Interaction volume radius: 5 \u00c5
Interaction volume height: 15 \u00c5
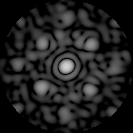
Disorder parameter: 0.5745